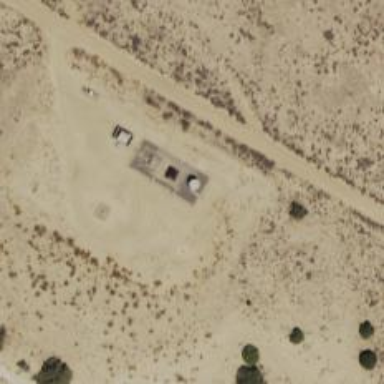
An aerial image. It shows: Storage tank that is man-made.